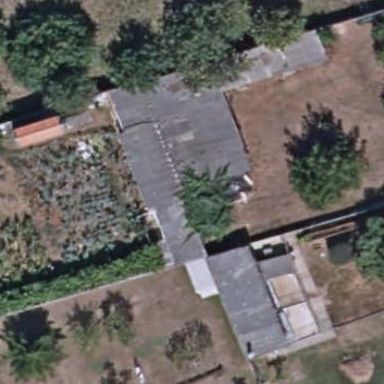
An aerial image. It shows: Shed building.